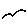
Label: bird